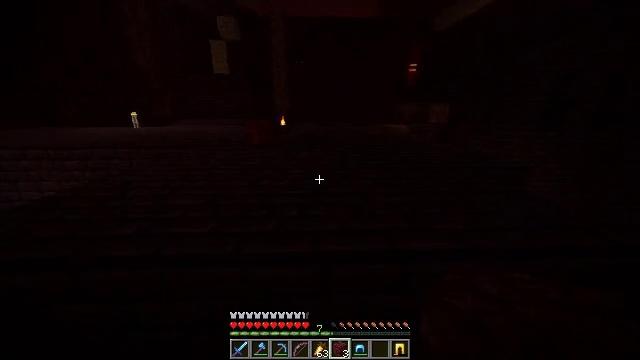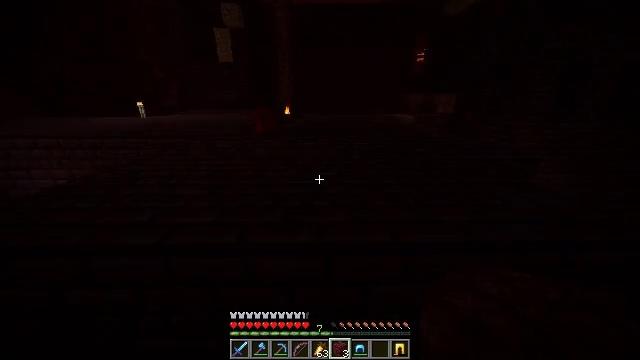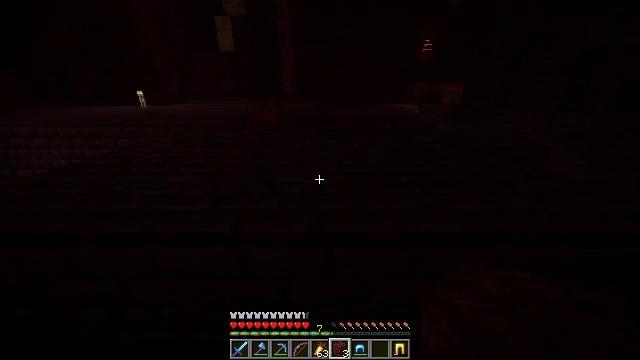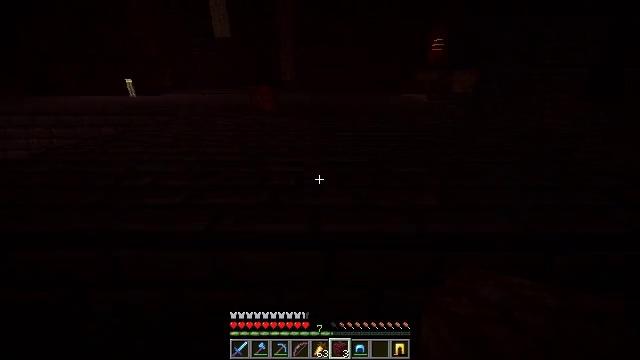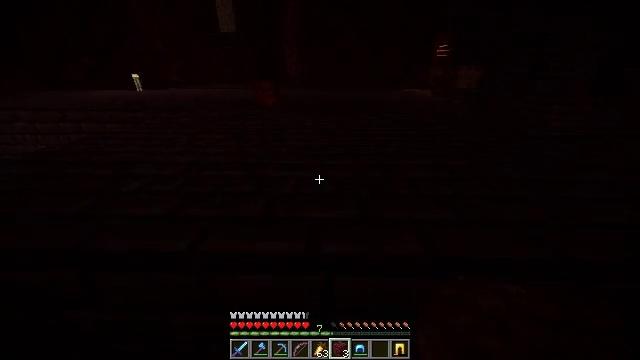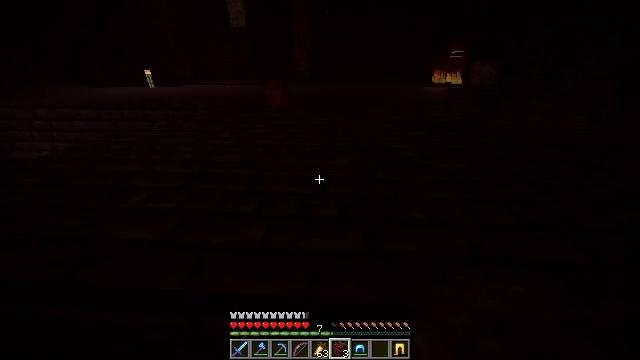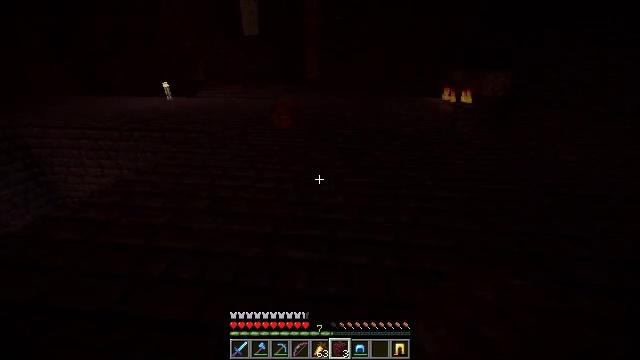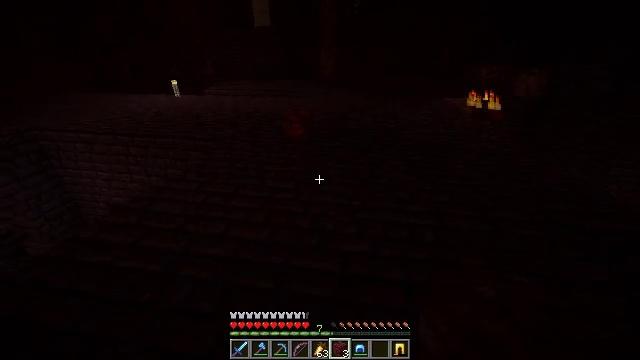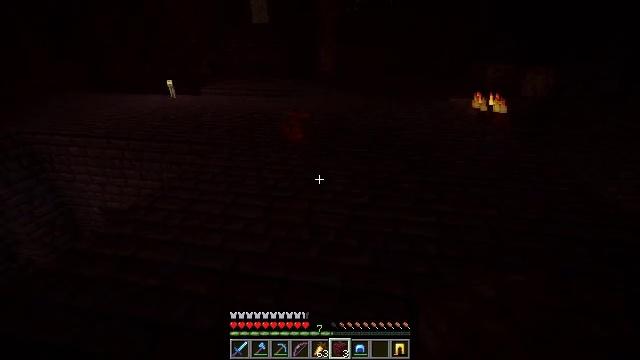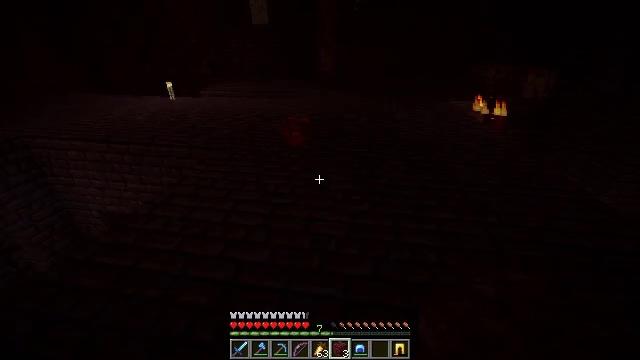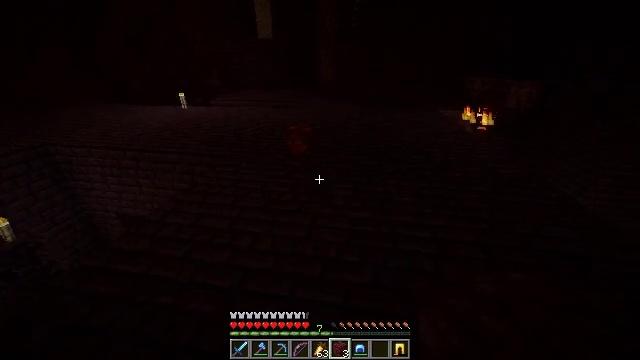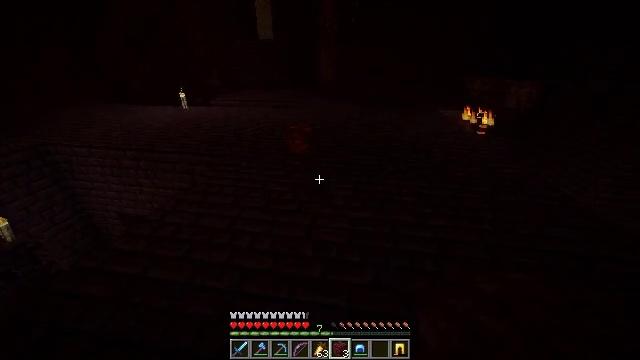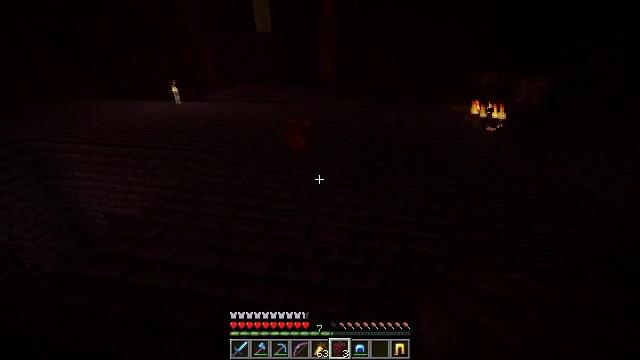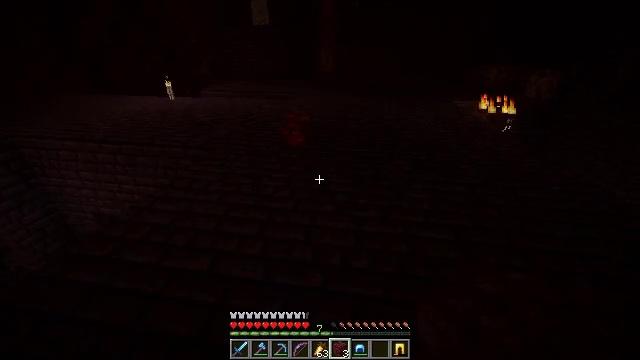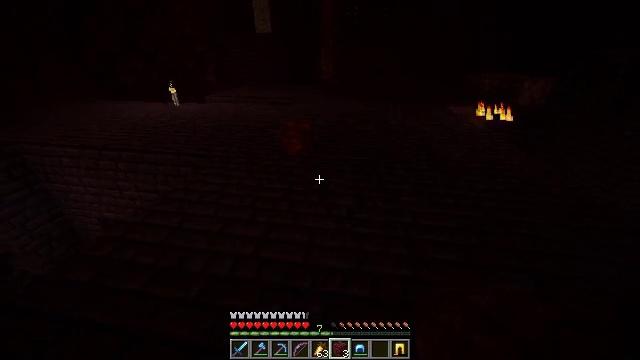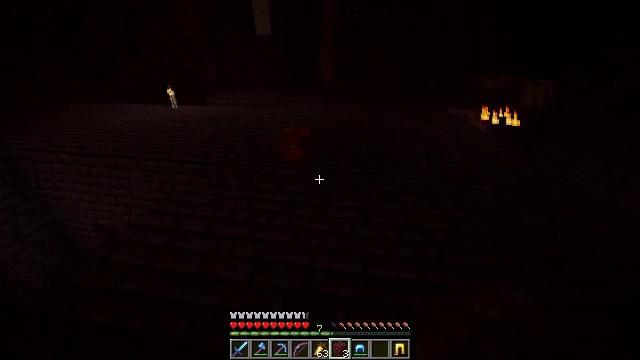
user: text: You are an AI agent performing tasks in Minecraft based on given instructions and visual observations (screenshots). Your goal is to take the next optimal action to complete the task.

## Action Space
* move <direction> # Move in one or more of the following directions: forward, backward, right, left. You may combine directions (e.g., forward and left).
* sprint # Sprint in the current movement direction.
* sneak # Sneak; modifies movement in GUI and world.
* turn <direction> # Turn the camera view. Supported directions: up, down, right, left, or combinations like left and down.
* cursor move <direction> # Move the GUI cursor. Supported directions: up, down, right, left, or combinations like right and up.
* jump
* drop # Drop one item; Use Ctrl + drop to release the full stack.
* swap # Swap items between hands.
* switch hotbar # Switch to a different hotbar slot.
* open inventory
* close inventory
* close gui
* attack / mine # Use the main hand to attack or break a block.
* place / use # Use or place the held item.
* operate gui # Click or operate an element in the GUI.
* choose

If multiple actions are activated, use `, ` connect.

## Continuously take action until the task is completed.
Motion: motion action
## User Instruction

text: Defeat a magma cube.
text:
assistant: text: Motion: move forward, sprint, turn left and down, jump
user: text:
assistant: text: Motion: move forward, sprint, turn down, jump
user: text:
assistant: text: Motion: move forward, sprint, jump
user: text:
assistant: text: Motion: move forward, sprint, turn left and down, jump
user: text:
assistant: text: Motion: move forward, sprint, turn left and down, jump
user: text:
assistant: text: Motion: move forward, sprint, turn left, jump
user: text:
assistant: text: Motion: move forward, sprint, turn left, jump
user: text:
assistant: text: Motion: move forward, sprint, jump
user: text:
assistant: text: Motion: move forward, sprint, jump
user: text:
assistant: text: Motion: move forward, sprint, jump
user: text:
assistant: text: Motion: move forward, sprint, jump
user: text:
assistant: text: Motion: move forward, sprint, jump
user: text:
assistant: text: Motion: move forward, sprint
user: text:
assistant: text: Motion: move forward
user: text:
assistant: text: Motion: move forward
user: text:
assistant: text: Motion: move forward, turn up
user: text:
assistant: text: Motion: move forward
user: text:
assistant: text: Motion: move forward
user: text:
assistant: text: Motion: move forward
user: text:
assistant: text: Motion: move forward
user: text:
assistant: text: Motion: move forward
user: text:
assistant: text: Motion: move forward
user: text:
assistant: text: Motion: move forward
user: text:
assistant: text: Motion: move forward
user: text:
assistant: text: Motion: move forward
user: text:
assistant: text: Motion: move forward, turn left and down
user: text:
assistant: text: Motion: turn left and down
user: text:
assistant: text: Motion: turn left and down
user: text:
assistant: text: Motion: no_op
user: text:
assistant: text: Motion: turn up